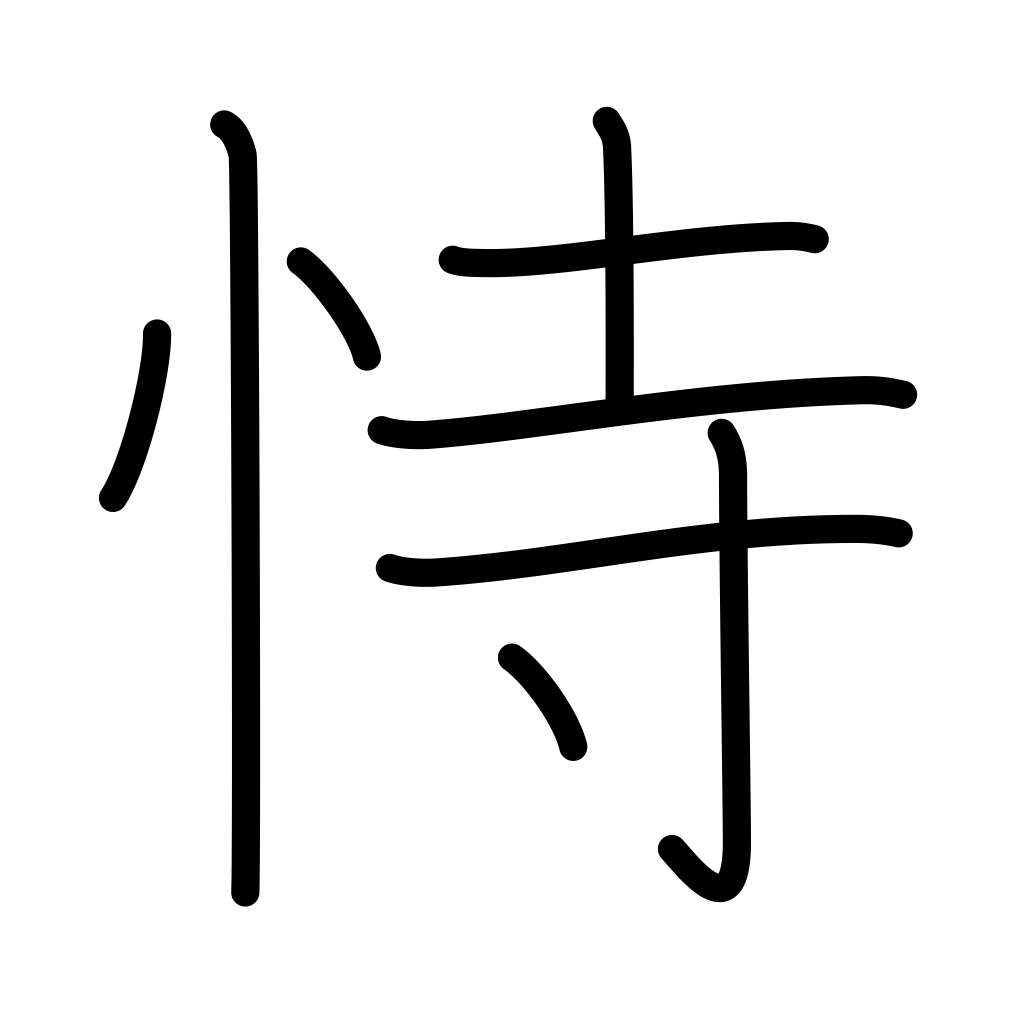
Meaning: depend on